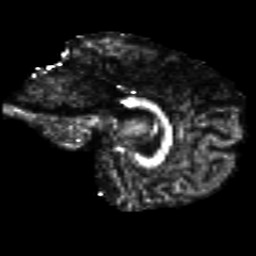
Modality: FA
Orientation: sagittal
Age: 30
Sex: female
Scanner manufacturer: siemens
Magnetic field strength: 3 T
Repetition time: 8.8 s
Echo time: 0.085 s